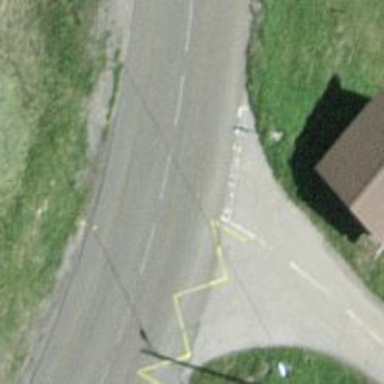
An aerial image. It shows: Road with "give way" sign.